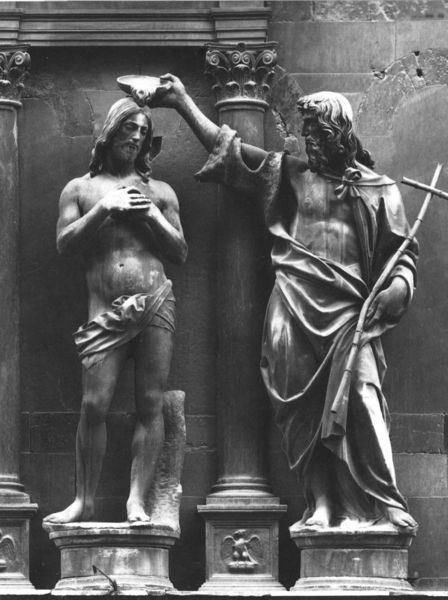
Titel: Ostportal mit Darstellung der Taufe Christi
Künstler: Andrea Sansovino
Standort: Florenz, Baptisterium (EU - I - Toskana)
Schlagwörter: adler, akt, hand, mann, nackt, umhang, vogel, wasser, marmor, männer, säule, tier, tuch, augen, falten, gesicht, johannes, schale, sockel, stein, täufer, hände, kirche, gewand, haare, mantel, statue, beine, füße, stab, podest, lendentuch, kreuz, religion, kapitell, gesims, statuen, christus, jesus, toga, florenz, basis, heilig, korinthisch, lendenschurtz, weihwasser, taufen, taufe christi, kreiz, ttfigur, lendenschurzt